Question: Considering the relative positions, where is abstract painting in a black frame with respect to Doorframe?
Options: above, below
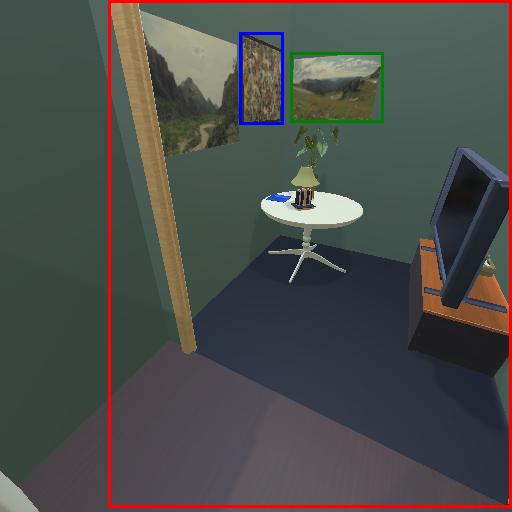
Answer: above